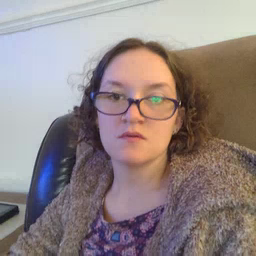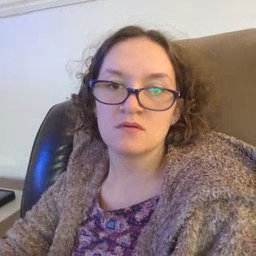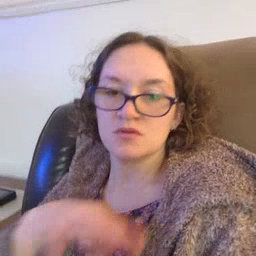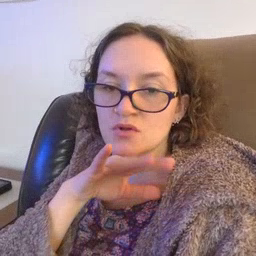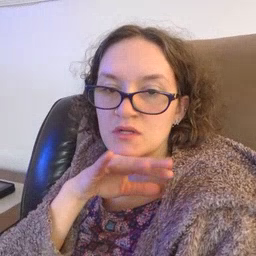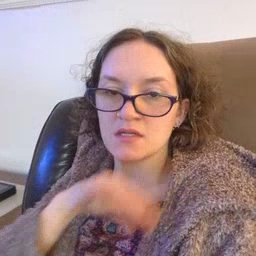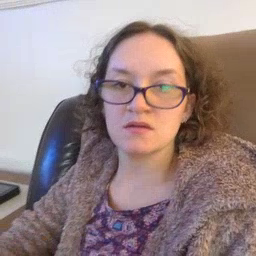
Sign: dirty